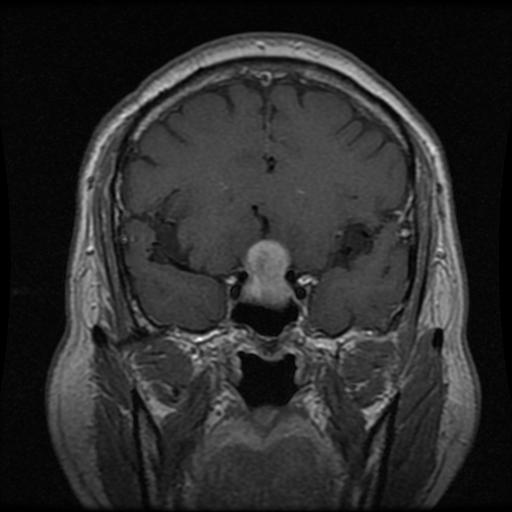
Label: pituitary